Aerial crown-view tile of a tropical tree (Barro Colorado Island, Panama), acquired 20240611:
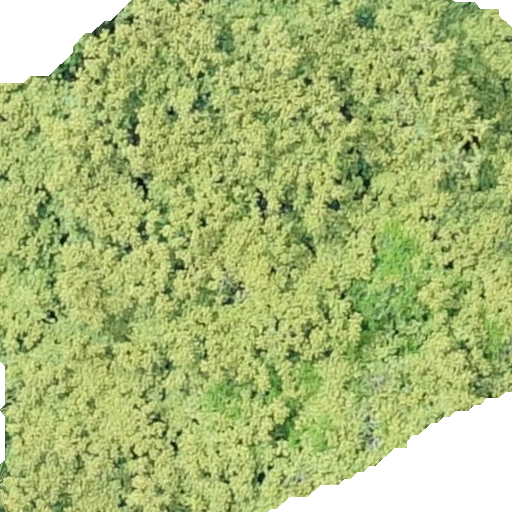
Species: Tachigali panamensis
GBIF accepted scientific name: Tachigali panamensis
Crown area: 488.603 m²